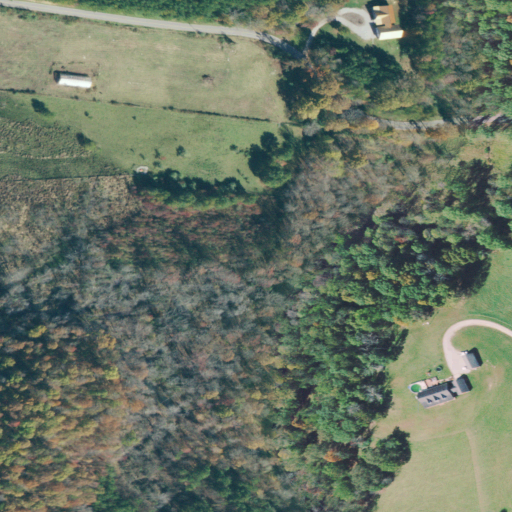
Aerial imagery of valley in Tennessee named Smiths Cove containing deciduous forest, pasture, woody wetlands, open development, grassland, evergreen forest, and medium intensity development